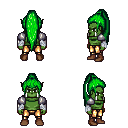
a pixel art fantasy rpg character, male body template, orc, green skin, steel arm armor, gold greaves, green extra-long topknot hairstyle, white cloth bandages, brown shoes, four views (front, back, left, right), 2x2 character sprite sheet, small pixel art, hard edges, no anti-aliasing